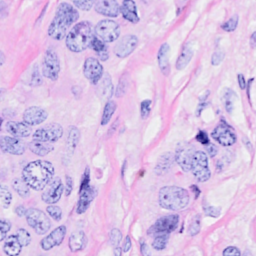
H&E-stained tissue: Breast